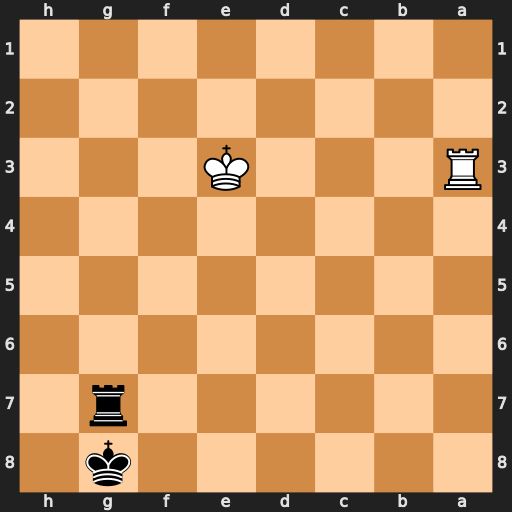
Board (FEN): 6k1/6r1/8/8/8/R3K3/8/8
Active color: b
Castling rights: -
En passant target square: -
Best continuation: Rg3+ Ke4 Rxa3